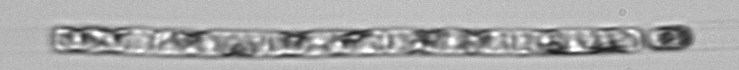
Label: Guinardia_delicatula_TAG_internal_parasite